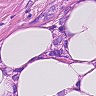
Metastatic tissue present: yes